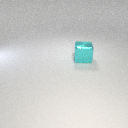
large cyan metal cube